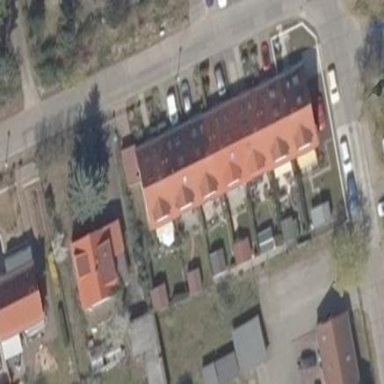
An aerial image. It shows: Gabled roof on residential building.